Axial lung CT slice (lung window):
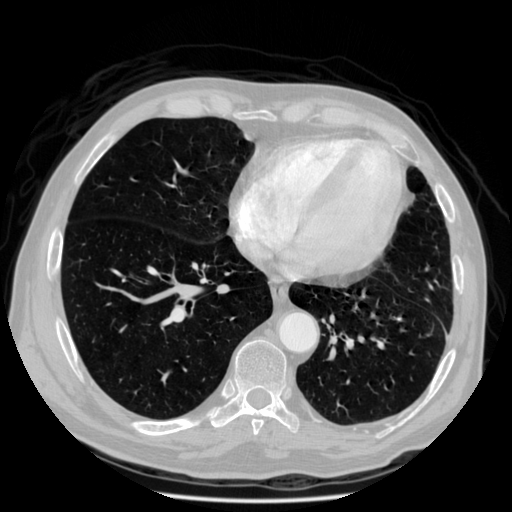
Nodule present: no